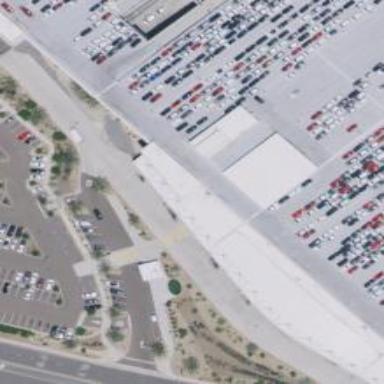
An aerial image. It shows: Car rental service.